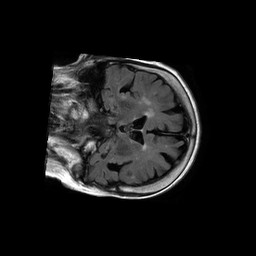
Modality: FLAIR
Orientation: coronal
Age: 80
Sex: female
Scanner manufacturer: philips
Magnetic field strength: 1.5 T
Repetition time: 6 s
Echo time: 0.12 s